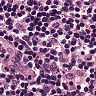
Metastatic tissue present: no